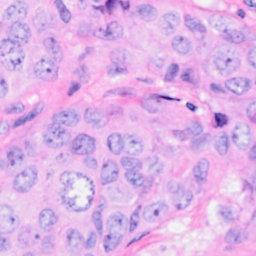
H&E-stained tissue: Breast